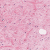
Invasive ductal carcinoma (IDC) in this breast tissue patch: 0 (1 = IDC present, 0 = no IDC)